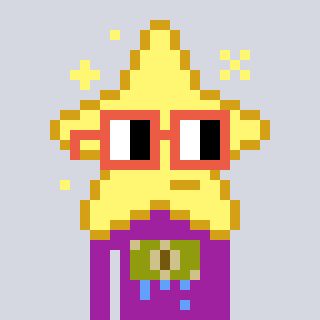
a pixel art character with square orange glasses, a star-shaped head and a magenta-colored body on a cool background